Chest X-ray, PA view. Patient: 45 years old, sex M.
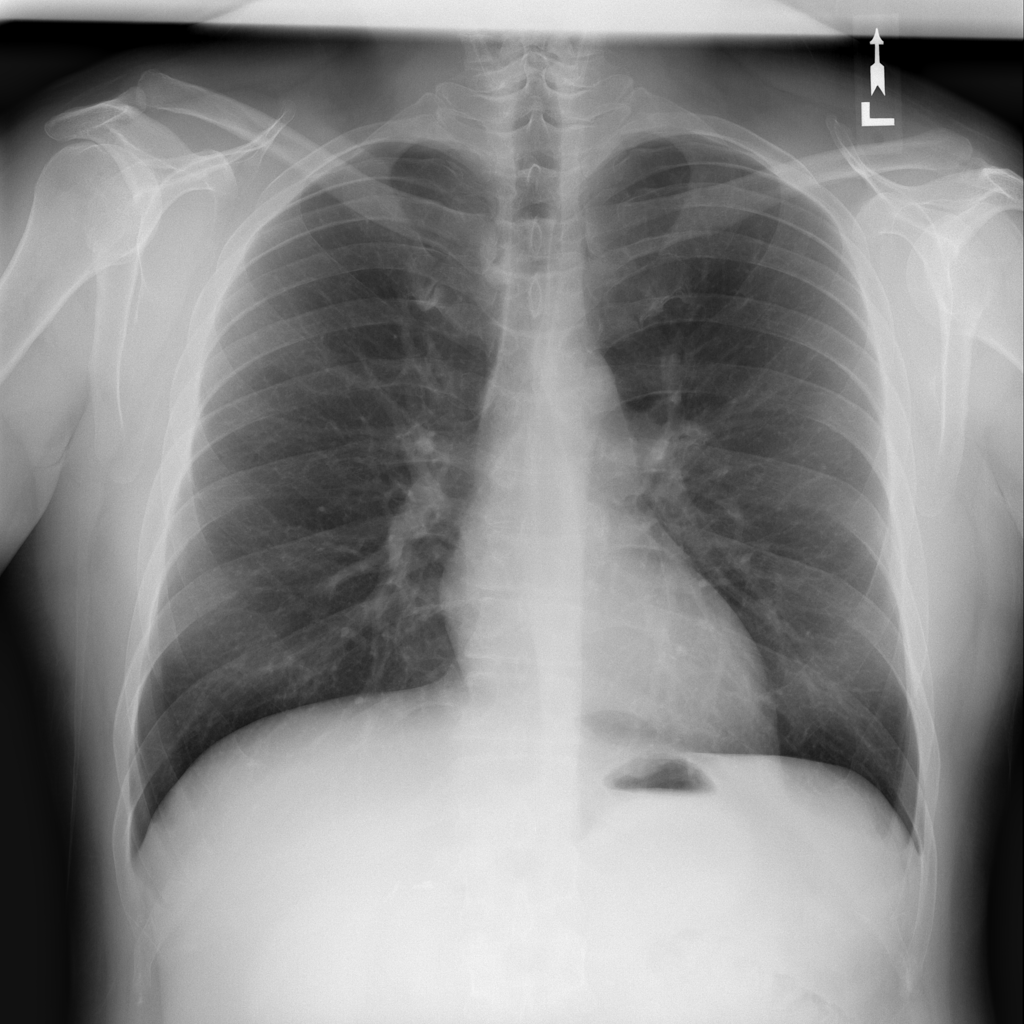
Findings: No Finding